Question: I installed the Windows Azure Storage Client for Windows Phone from Nuget Packages.
I want list the name of containers.
Why don't behave my "st" variable as a IEnumerable?

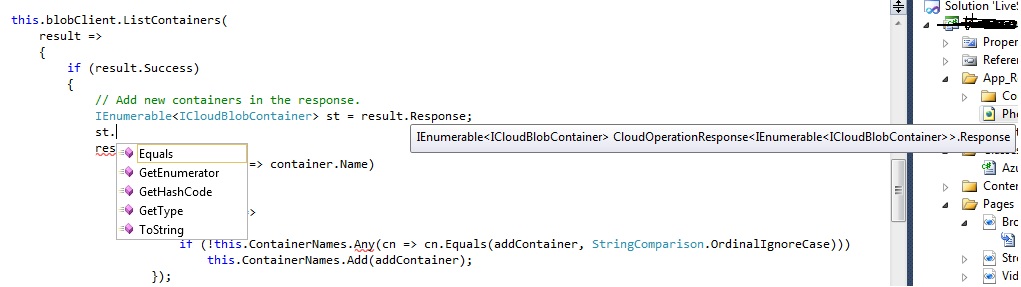
Answer: Make sure you have imported the <URL>
'''
using System;
using System.Collections.Generic;
using System.Linq;
'''